Aerial crown-view tile of a tropical tree (Barro Colorado Island, Panama), acquired 20250818:
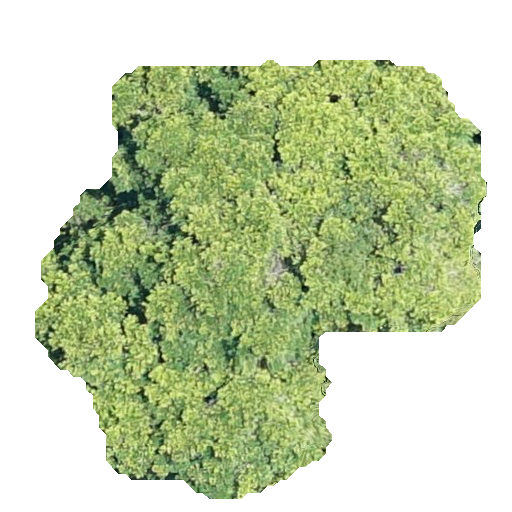
Species: Terminalia amazonia
GBIF accepted scientific name: Terminalia amazonica
Crown area: 197.997 m²